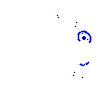
Particle: proton